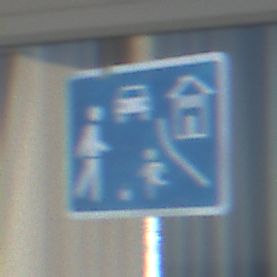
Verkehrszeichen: BeginnVerkehrsberuhigterBereich
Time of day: MorningAfternoon
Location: Outdoor (Urban)
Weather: Clear
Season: NotSpecified
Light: Natural